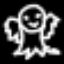
Label: angel